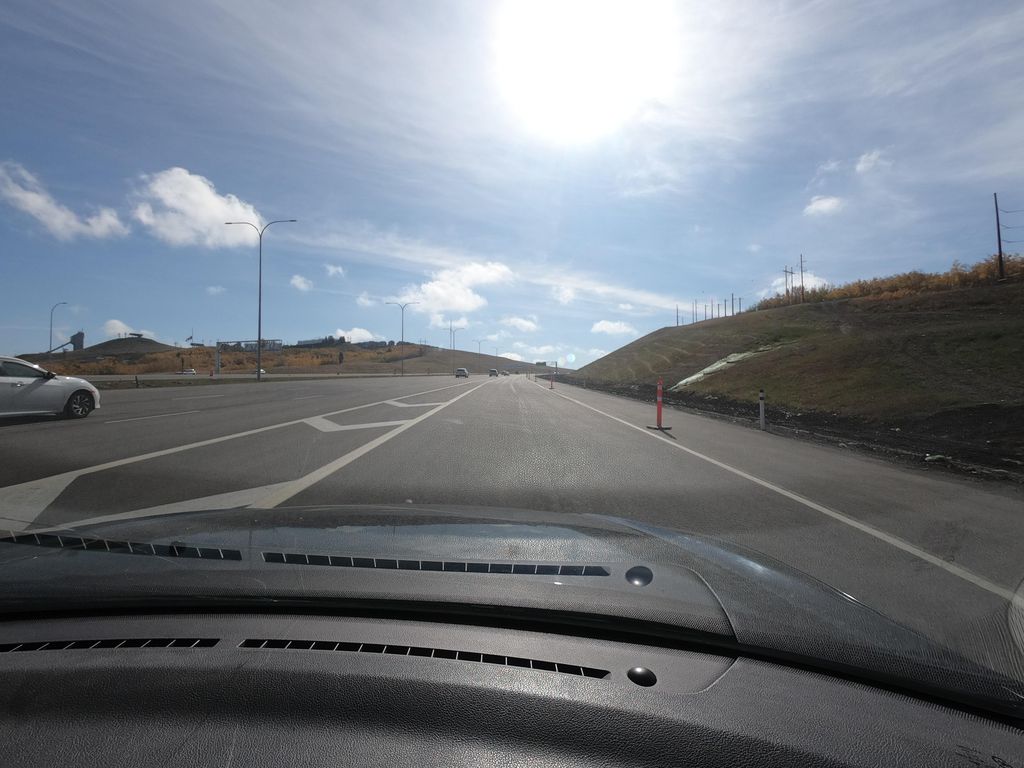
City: calgary